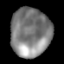
Tissue: lung
Cell type: Pericytes
Senescence score: 0.5835
Nuclear area (px): 1902
Mean DAPI intensity: 128.438